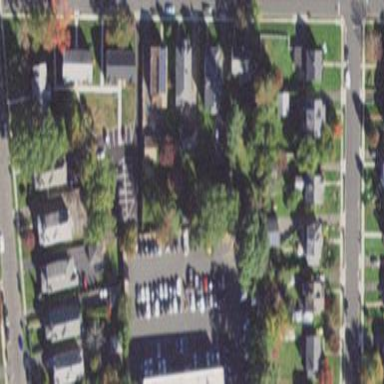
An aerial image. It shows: Asphalt parking area with surface parking.